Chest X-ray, PA view. Patient: 45 years old, sex F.
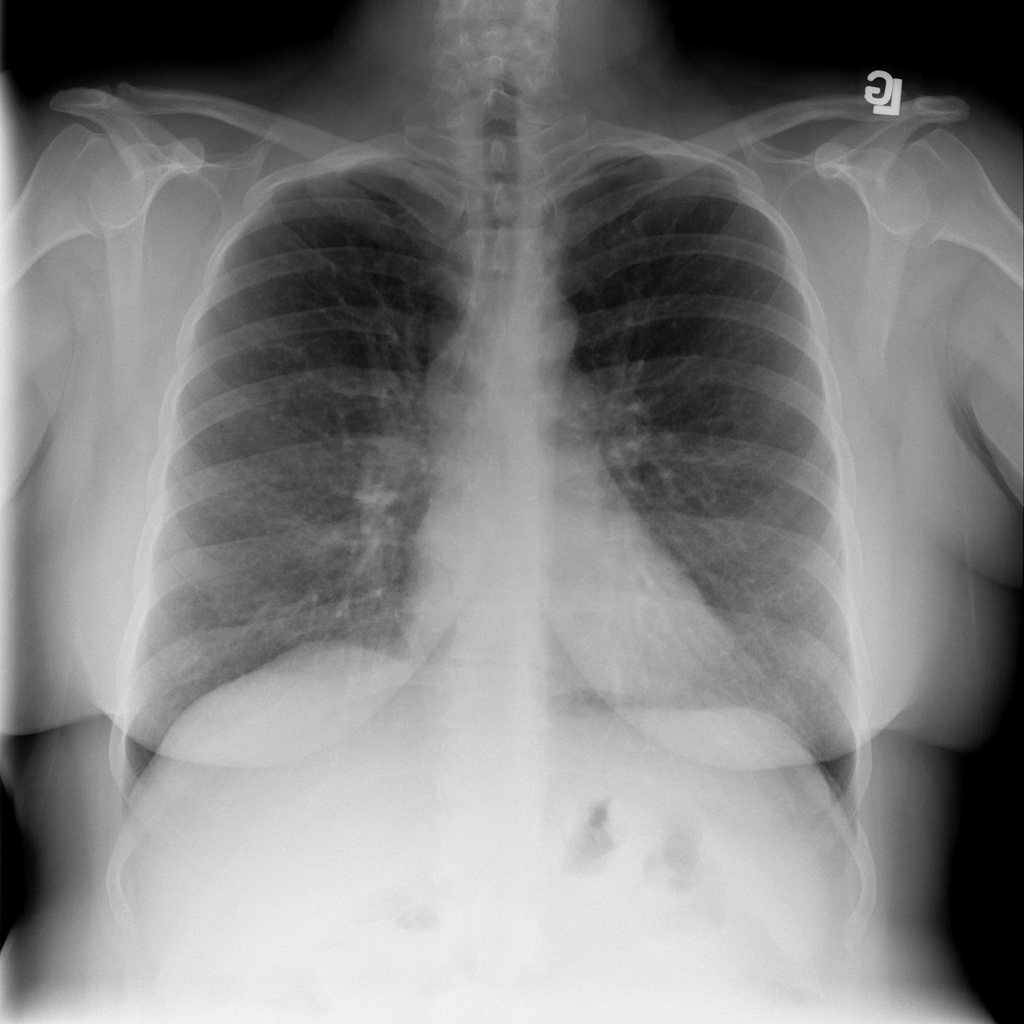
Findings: No Finding